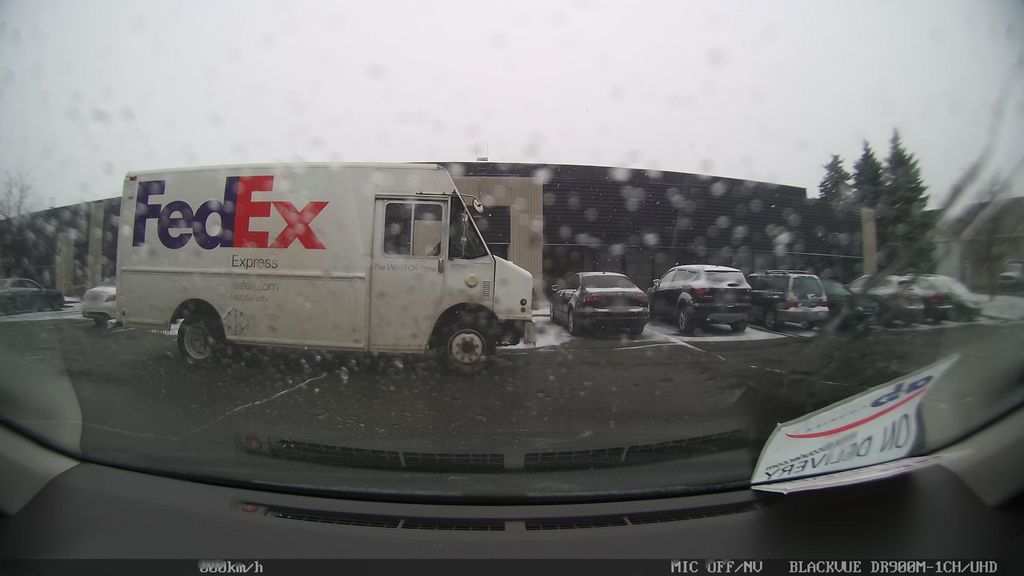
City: toronto